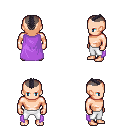
a pixel art fantasy rpg character, male body template, human, light skin, lavender cape, white pants, raven short mohawk hairstyle, four views (front, back, left, right), 2x2 character sprite sheet, small pixel art, hard edges, no anti-aliasing